Question: How can I know, in Xul, if the network is (dis)connected?
Using:
'''
function observe(aSubject, aTopic, aState) {
if (aTopic == "network:offline-status-changed") {
write("STATUS CHANGED!");
}
}
var os = Components.classes["@mozilla.org/observer-service;1"].getService(Components.interfaces.nsIObserverService);
os.addObserver(observe, "network:offline-status-changed", false);
'''
and the preference:
'''
pref("network.manage-offline-status", true);
'''
it's not working.. There's a <URL>, but I don't think it has something to do with it.
--
I think it's not possible to be notified, as even in Firefox we're never notified, and the user need to manually mark "work offline" if he wants the browser to know that it's offline..
--
Screenshot my of Firefox "about:config" filtering for "offline" string, unfortunately, there no "network.manage-offline-status":

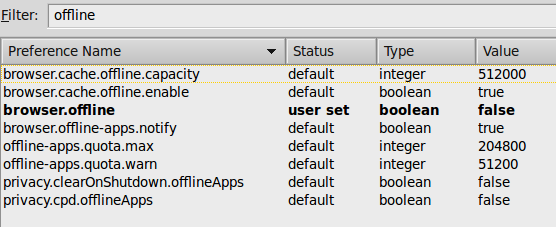
Answer: The best way I found is to use the following javascript code, that behaves like a 'ping', and make the test with some big websites, and assume that if none of them answers, so the network must be disconnected.
'''
var ping = {};
ping = {
img:null,
imgPreload:null,
timer:null,
init:function() {
var sess = new Date();
var nocache = sess.getTime();
var imguri = ping.img+"?time="+nocache;
var ping.imgPreload = new Image();
ping.imgPreload.onload = function() {
clearTimeout(ping.timer);
ping.timer = null;
alert("Domain is available");
};
ping.imgPreload.src = imguri;
ping.timer = setTimeout("ping.fail_to_ping()",60000);
},
fail_to_ping:function() {
clearTimeout(ping.timer);
ping.timer = null;
ping.imgPreload = null;
alert("Ping to domain failed!");
}
};
'''
(from <URL>
But, as it's not a reliable solution (as you can't rely that the image will be in the website forever), the best solution might be to develop a new XPCom component.